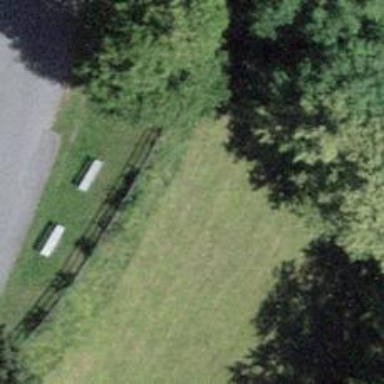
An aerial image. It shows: Bench for seating.